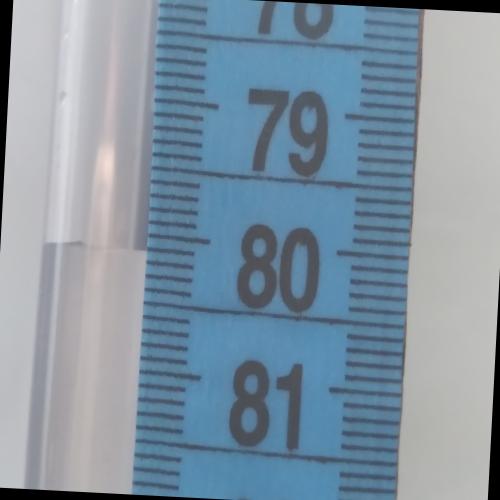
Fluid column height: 80.1 cm